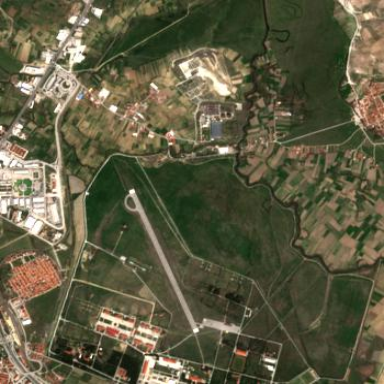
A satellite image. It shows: Military airfield located within aerodrome.